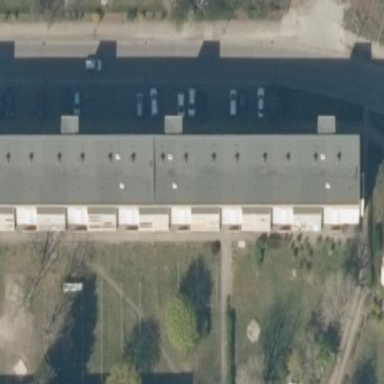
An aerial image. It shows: Residential building with flat roof.